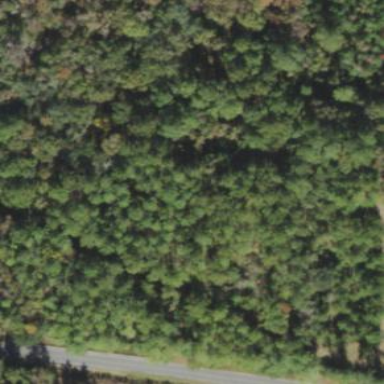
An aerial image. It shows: Needle-leaved woodland.